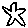
Label: star